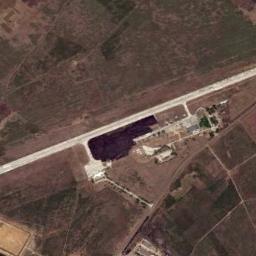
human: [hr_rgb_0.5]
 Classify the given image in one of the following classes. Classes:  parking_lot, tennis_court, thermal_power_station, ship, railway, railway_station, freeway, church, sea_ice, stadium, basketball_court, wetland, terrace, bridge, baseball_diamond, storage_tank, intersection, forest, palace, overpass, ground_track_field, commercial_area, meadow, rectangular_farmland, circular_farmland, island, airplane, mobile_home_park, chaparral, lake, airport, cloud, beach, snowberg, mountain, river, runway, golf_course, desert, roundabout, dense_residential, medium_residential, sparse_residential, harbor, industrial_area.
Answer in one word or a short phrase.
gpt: airport